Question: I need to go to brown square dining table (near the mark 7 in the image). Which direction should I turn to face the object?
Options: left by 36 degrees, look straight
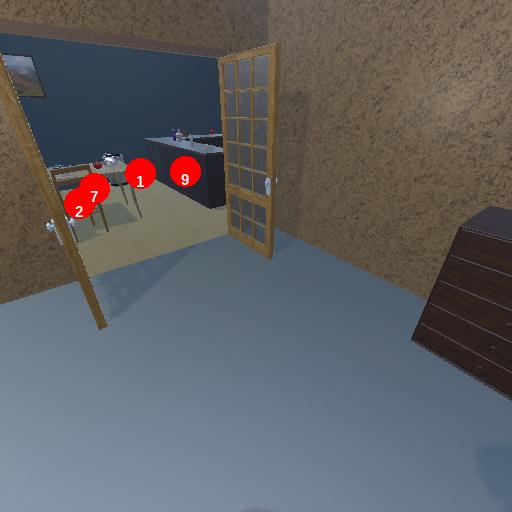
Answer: left by 36 degrees